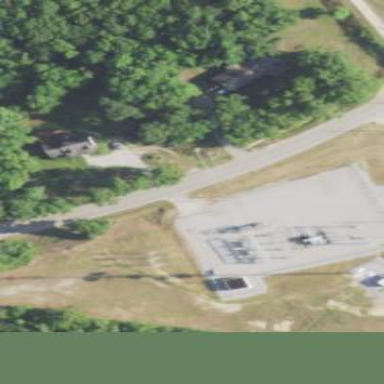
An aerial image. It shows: Distribution substation surrounded by fence.